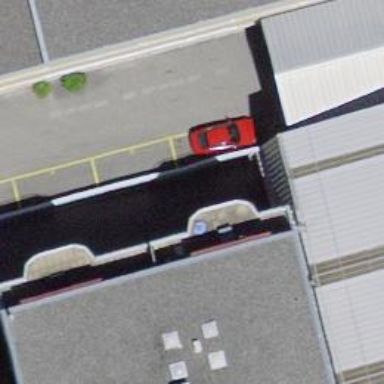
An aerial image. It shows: Parking entrance.